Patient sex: M
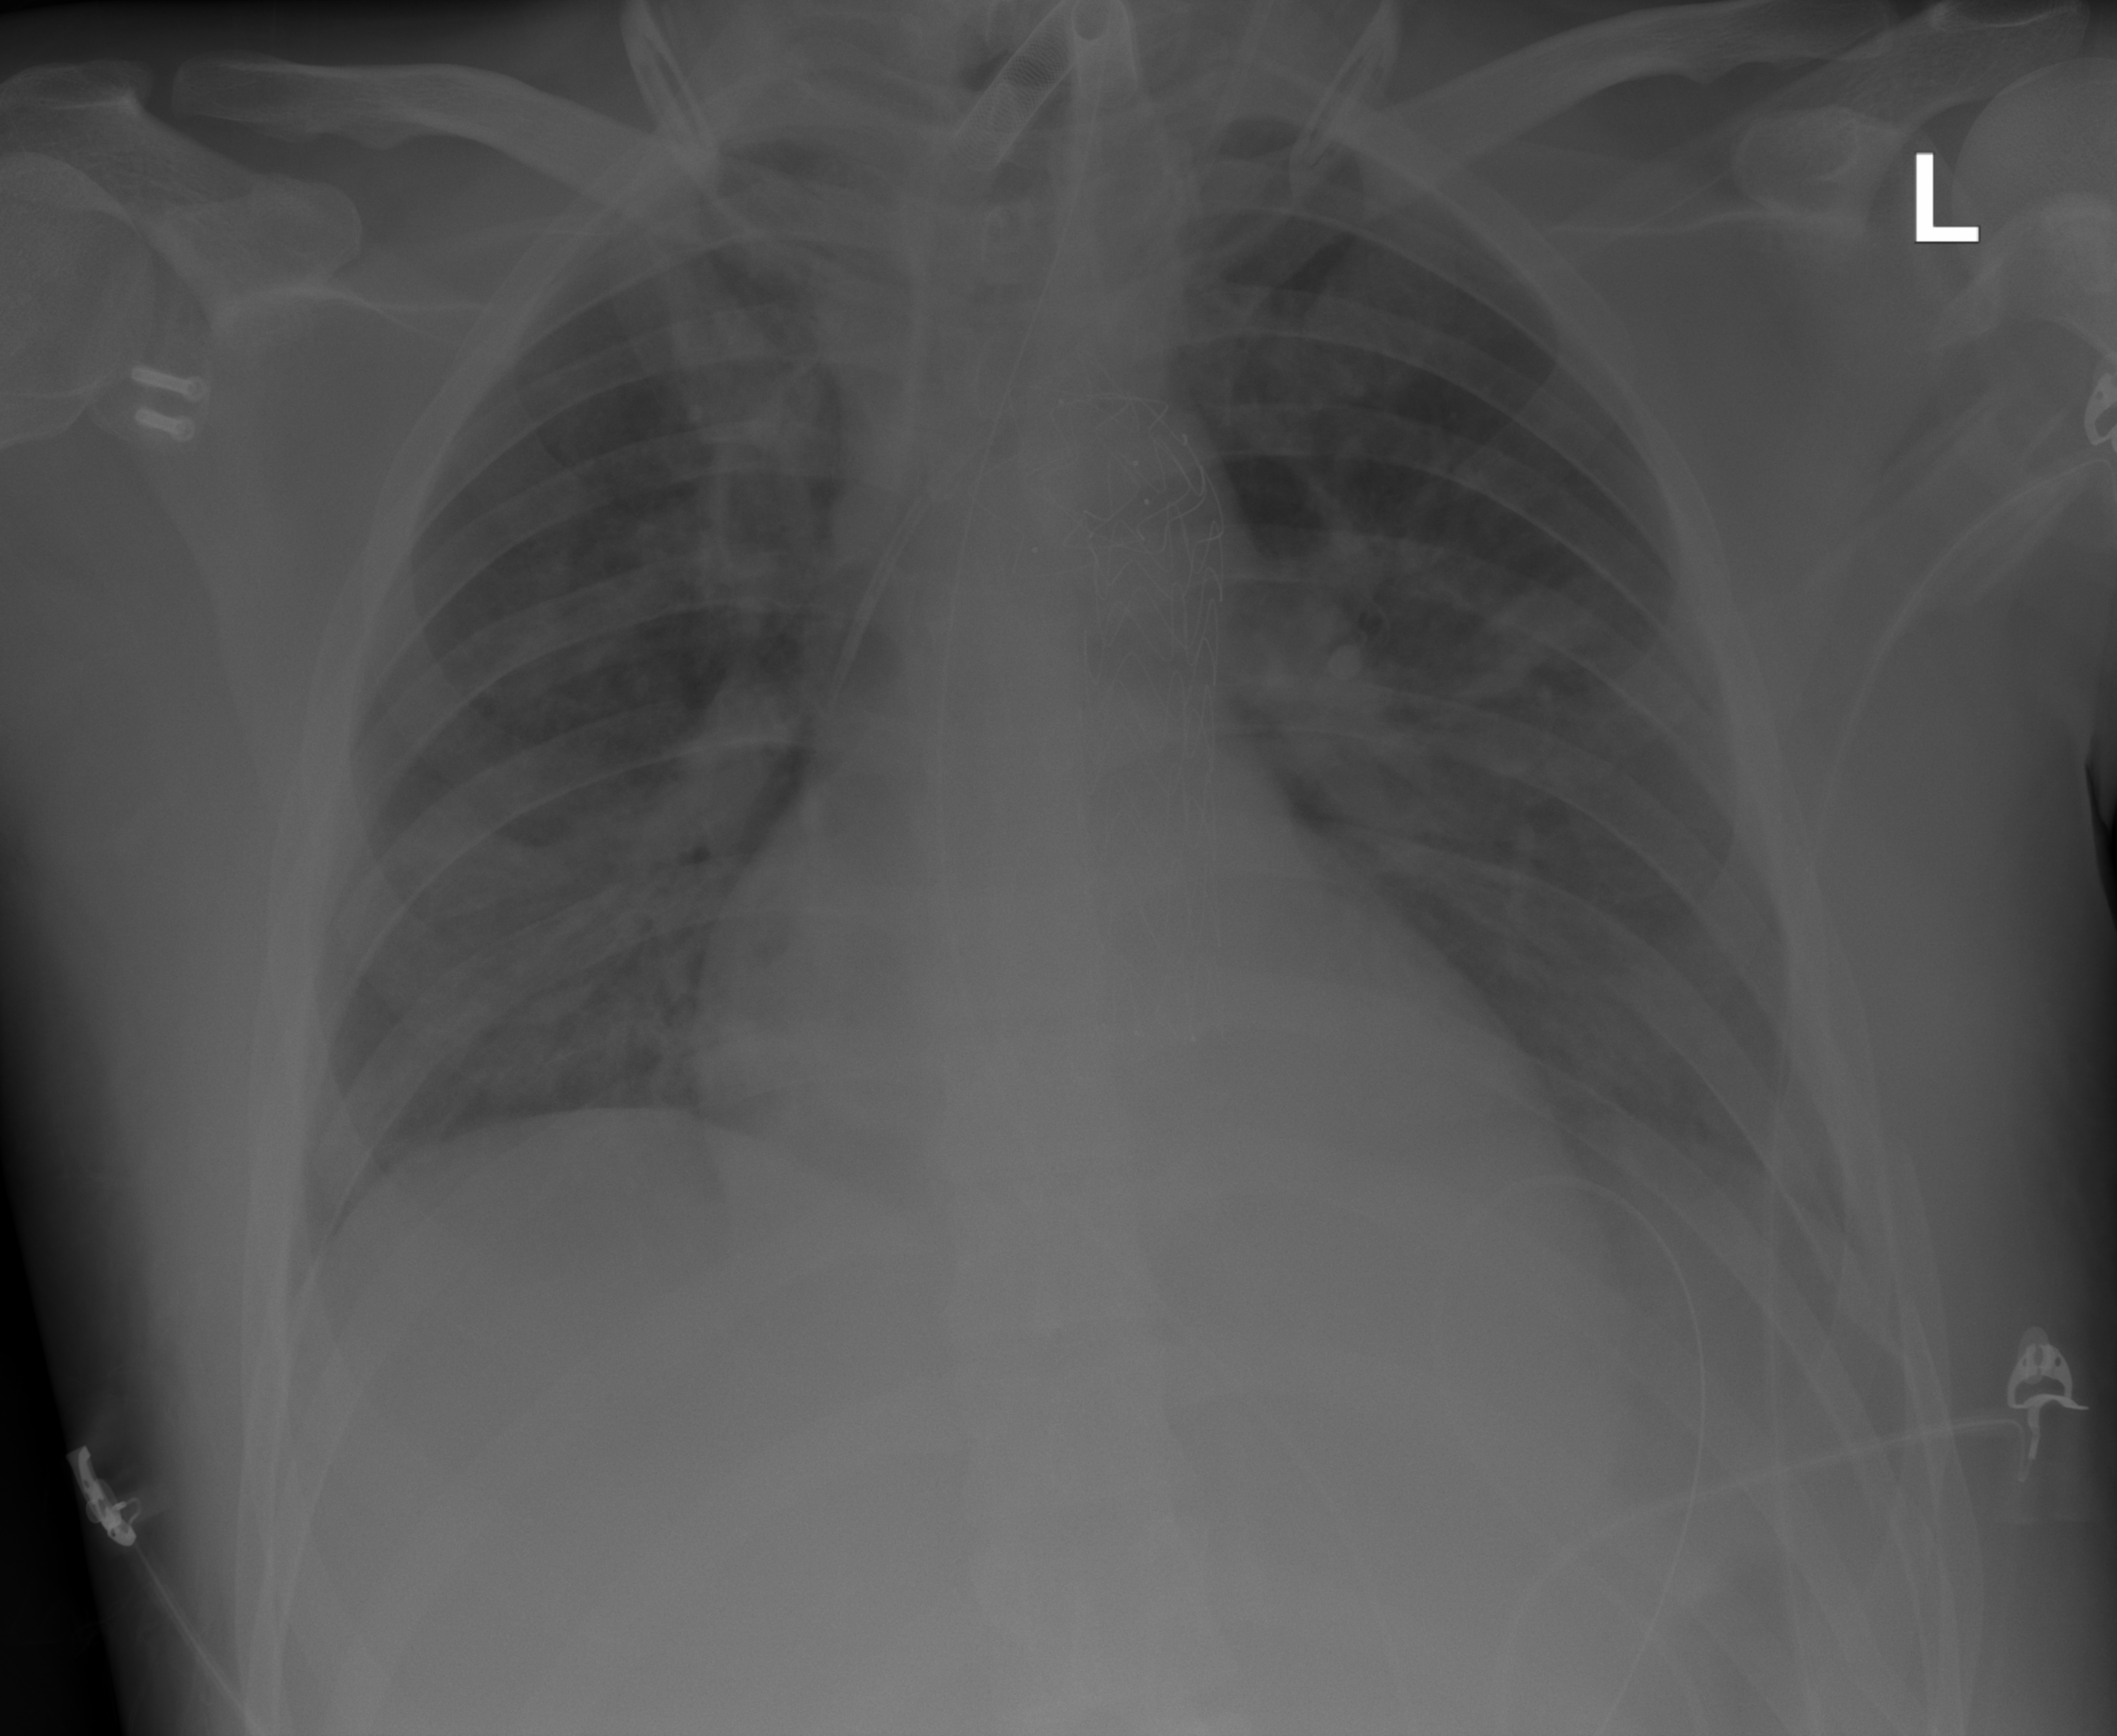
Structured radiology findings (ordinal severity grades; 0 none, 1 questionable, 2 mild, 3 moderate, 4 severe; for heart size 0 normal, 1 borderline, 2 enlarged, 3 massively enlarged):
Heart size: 2
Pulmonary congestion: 0
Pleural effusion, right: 0
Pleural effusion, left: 2
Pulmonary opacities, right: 2
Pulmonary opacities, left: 2
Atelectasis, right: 2
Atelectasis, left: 2